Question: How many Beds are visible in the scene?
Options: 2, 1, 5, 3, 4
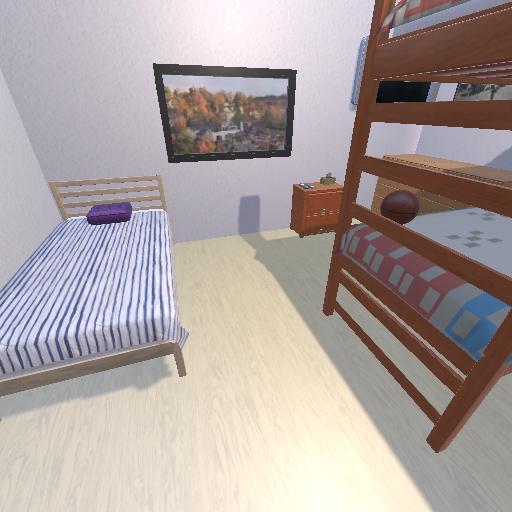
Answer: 2